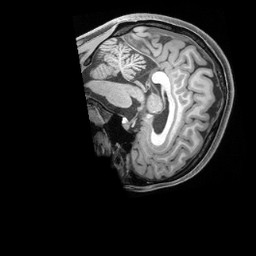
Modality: T1w
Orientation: sagittal
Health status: healthy
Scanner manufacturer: siemens
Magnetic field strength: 3 T
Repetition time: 2.4 s
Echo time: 0.00201 s